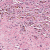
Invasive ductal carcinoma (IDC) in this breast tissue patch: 0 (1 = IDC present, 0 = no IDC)